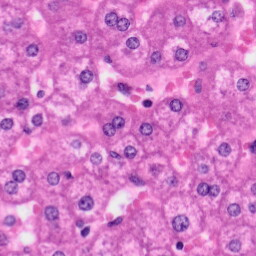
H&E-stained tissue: Liver